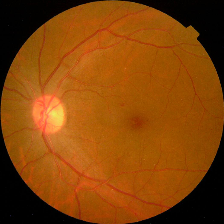
Diabetic retinopathy grade: No DR